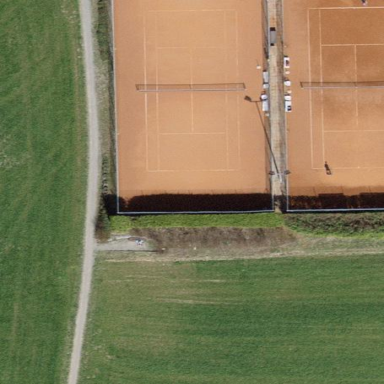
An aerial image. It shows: Tartan tennis court in leisure land pitch.